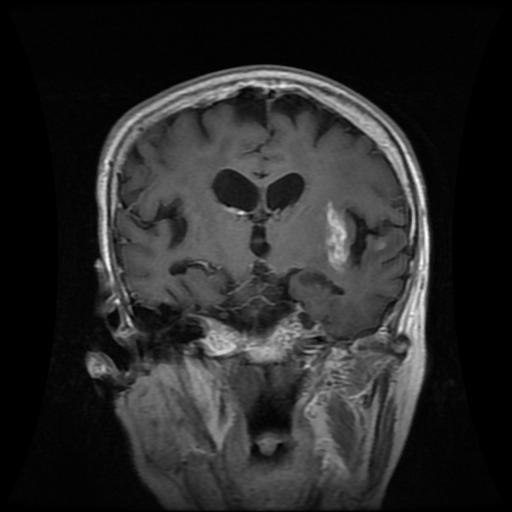
Label: glioma